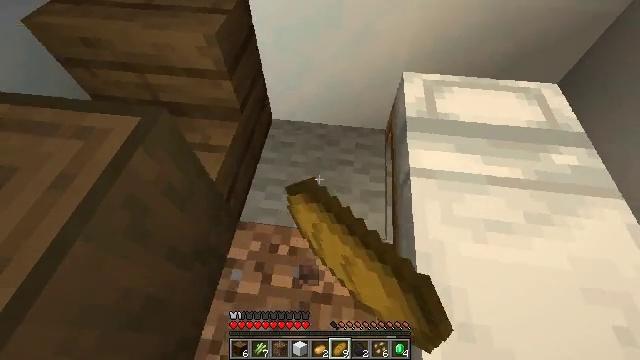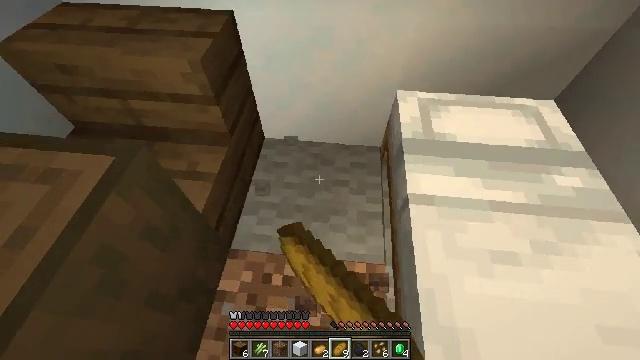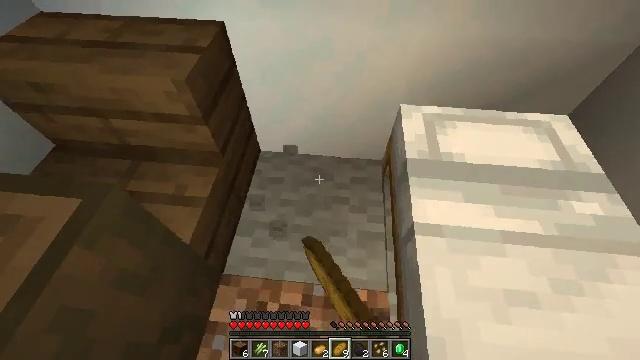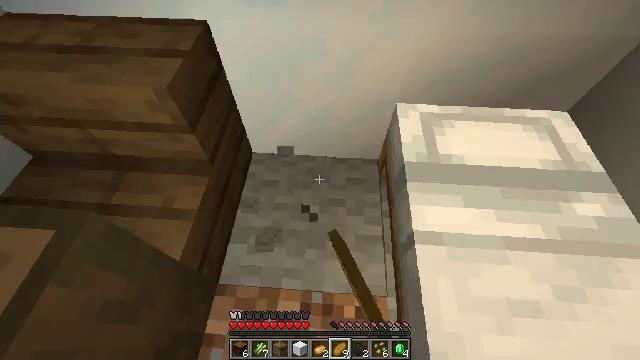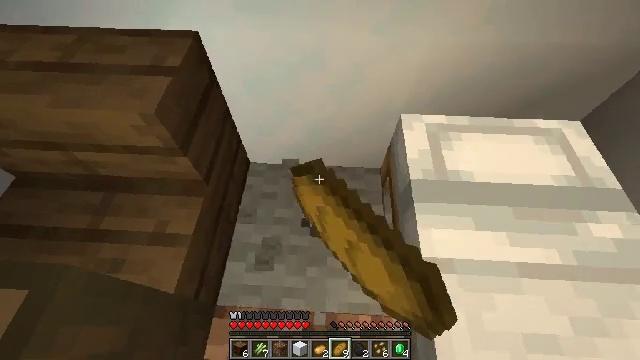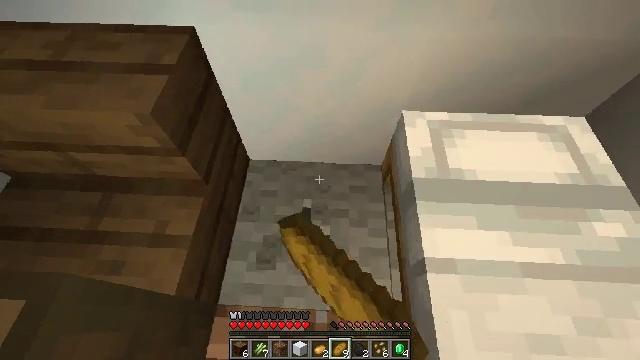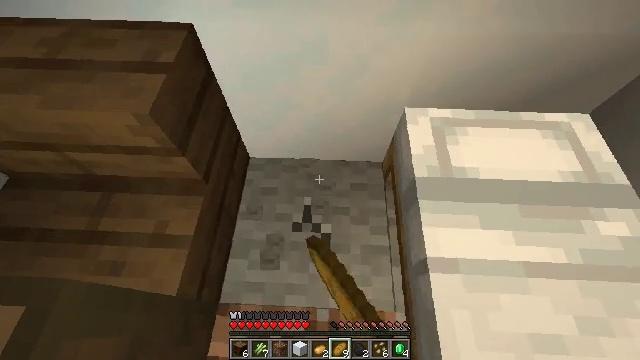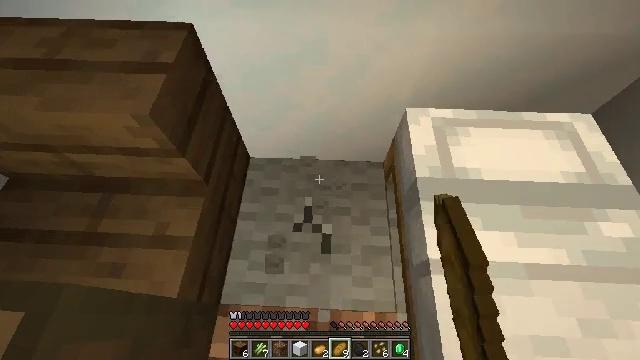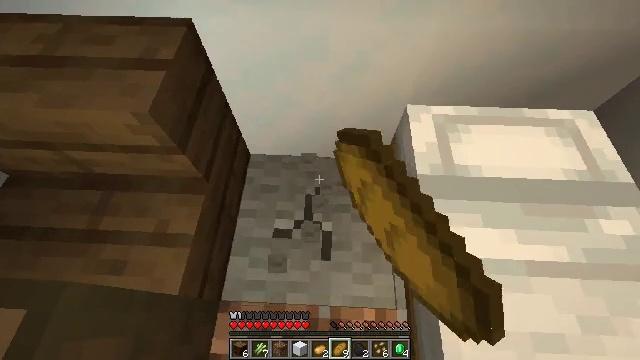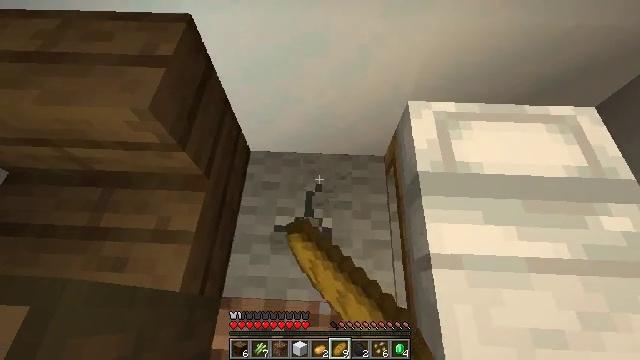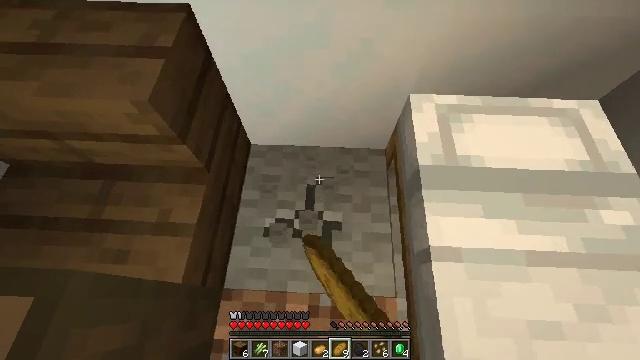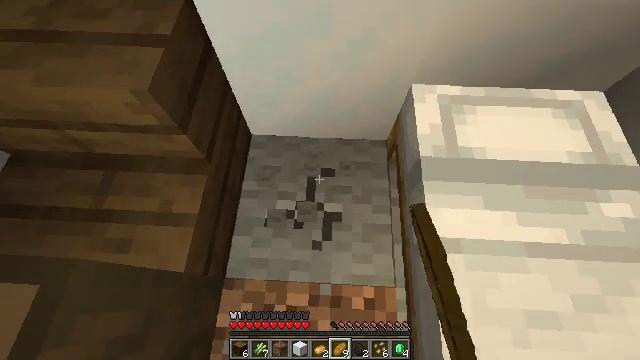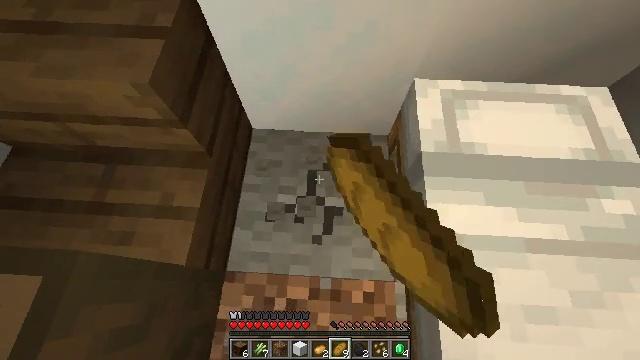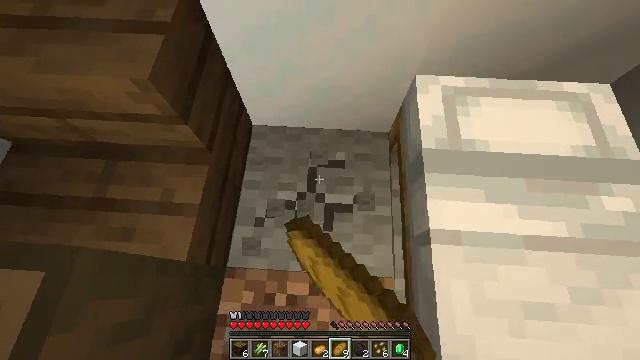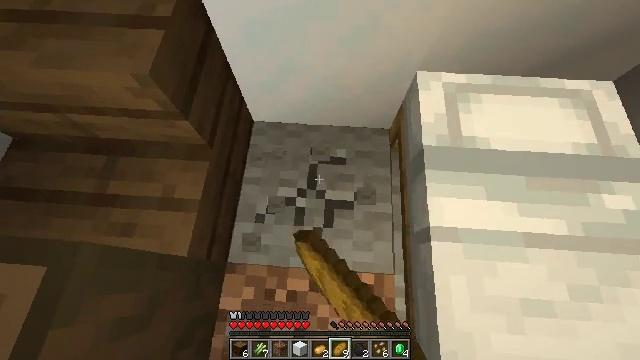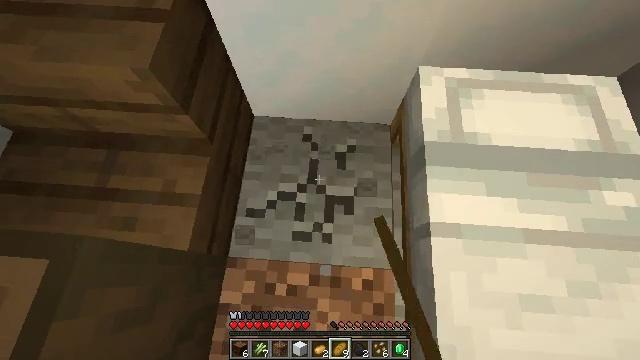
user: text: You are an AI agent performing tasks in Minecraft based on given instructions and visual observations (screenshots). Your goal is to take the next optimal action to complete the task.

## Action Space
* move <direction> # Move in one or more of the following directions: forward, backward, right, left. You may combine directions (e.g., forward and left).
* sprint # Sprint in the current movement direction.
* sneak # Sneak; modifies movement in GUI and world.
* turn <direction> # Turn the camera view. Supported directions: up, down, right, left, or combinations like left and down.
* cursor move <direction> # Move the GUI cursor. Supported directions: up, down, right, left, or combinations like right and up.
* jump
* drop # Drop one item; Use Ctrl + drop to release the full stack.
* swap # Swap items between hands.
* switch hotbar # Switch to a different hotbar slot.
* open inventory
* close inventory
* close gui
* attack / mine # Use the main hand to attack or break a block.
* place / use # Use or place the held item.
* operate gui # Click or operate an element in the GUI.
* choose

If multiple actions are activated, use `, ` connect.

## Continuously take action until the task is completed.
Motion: motion action
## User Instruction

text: Mine the light gray wool block.
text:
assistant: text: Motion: move forward, turn right and up, attack / mine
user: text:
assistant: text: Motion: move forward, attack / mine
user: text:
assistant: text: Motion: turn right and down, attack / mine
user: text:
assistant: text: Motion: turn down, attack / mine
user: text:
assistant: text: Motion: turn down, attack / mine
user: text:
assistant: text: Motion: turn down, attack / mine
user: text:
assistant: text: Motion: attack / mine
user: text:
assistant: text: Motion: attack / mine
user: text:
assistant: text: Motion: attack / mine
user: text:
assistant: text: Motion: turn down, attack / mine
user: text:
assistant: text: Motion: turn down, attack / mine
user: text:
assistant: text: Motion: turn down, attack / mine
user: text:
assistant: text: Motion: attack / mine
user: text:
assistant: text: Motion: attack / mine
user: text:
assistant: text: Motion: turn down, attack / mine
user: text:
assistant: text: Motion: turn down, attack / mine
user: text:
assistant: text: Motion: attack / mine
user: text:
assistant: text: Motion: attack / mine
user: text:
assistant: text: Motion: attack / mine
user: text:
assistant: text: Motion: attack / mine
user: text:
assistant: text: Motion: attack / mine
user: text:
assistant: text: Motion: attack / mine
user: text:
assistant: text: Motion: attack / mine
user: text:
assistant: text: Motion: attack / mine
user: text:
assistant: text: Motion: attack / mine
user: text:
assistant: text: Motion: attack / mine
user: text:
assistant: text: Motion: attack / mine
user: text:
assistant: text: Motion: attack / mine
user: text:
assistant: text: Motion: attack / mine